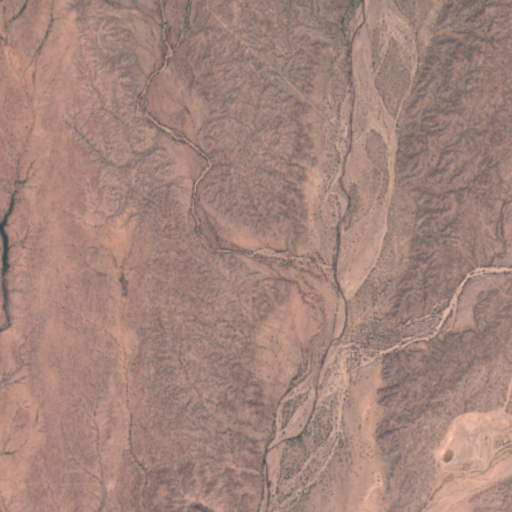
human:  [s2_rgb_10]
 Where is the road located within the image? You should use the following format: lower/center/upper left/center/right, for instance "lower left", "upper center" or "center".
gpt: The road is located in the lower right of the image.
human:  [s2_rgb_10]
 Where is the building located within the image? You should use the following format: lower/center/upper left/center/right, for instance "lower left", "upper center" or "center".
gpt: There is no building in the image.